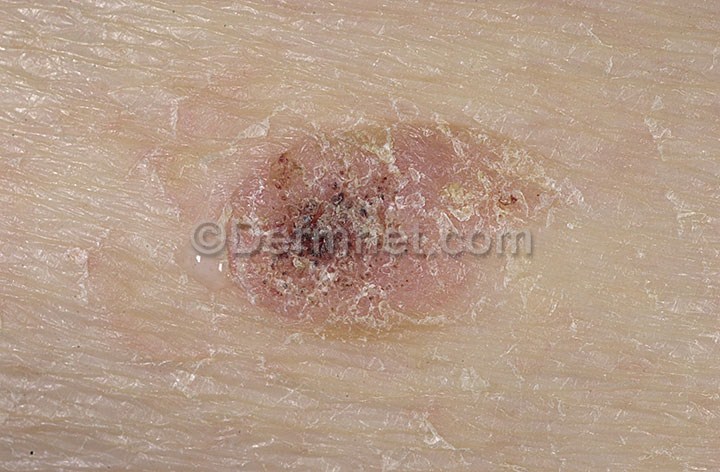
Disease: Seborrheic Keratoses and other Benign Tumors